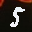
Label: 5